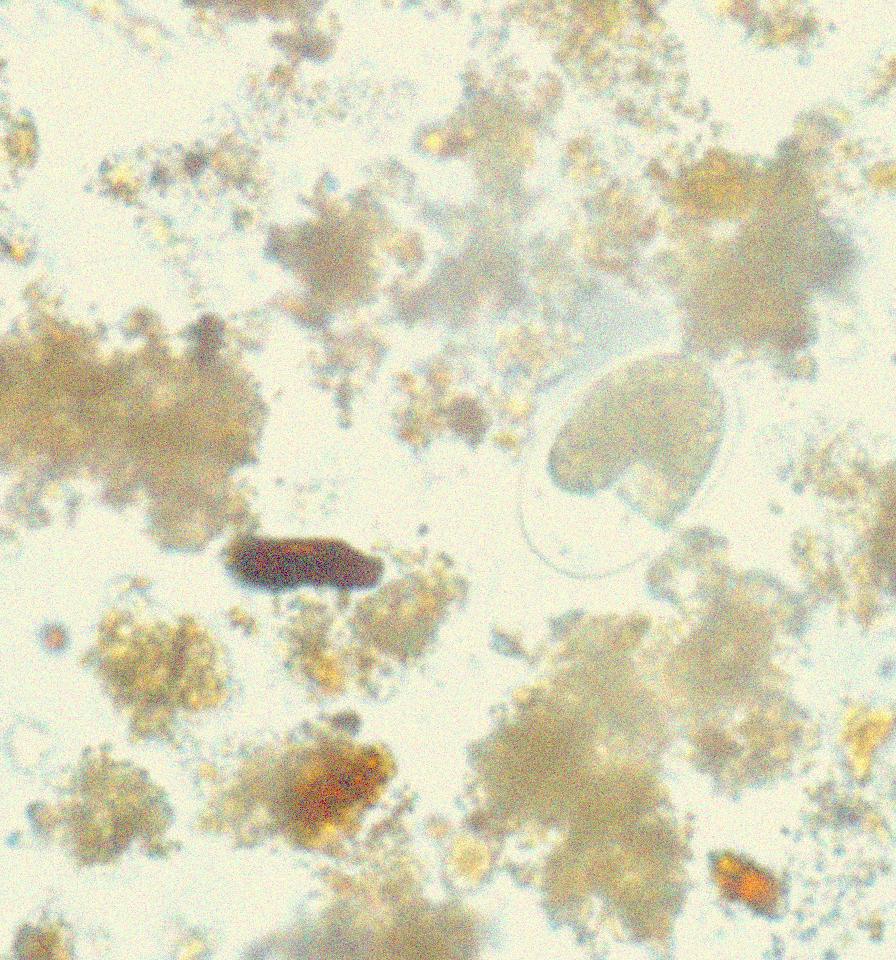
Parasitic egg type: Hookworm egg